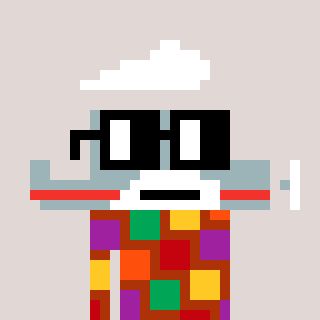
a pixel art character with square black glasses, a plane-shaped head and a hotbrown-colored body on a warm background